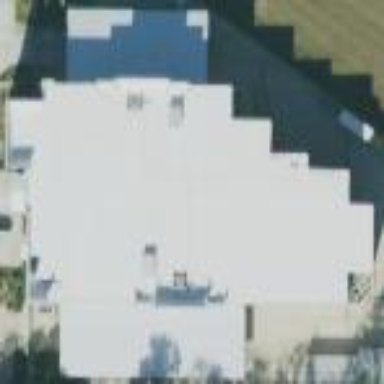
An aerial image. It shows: Building that serves as storage rental shop.